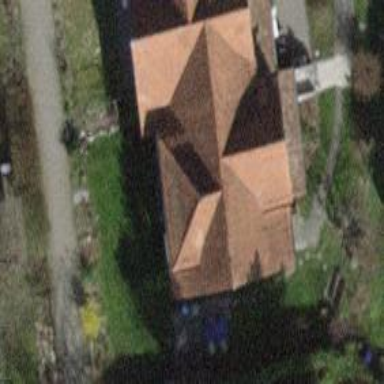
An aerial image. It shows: Semidetached house.